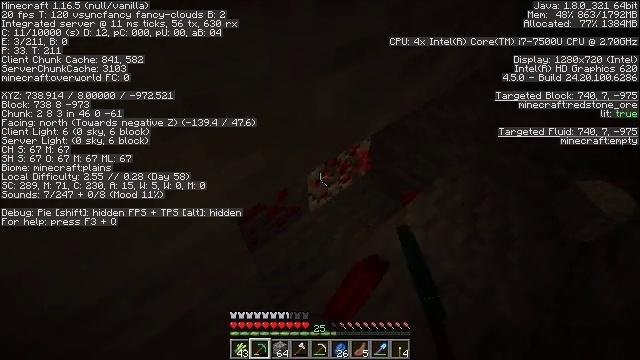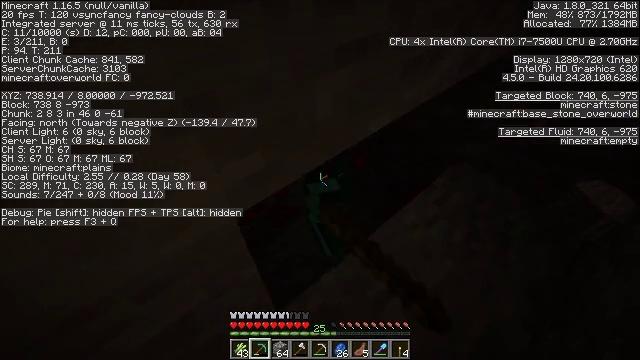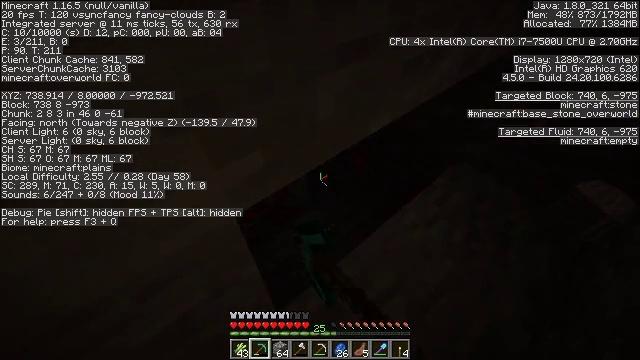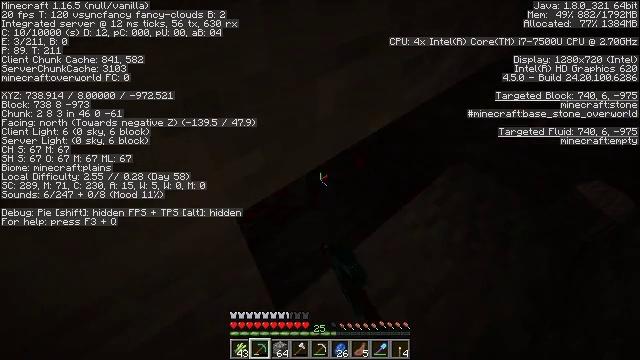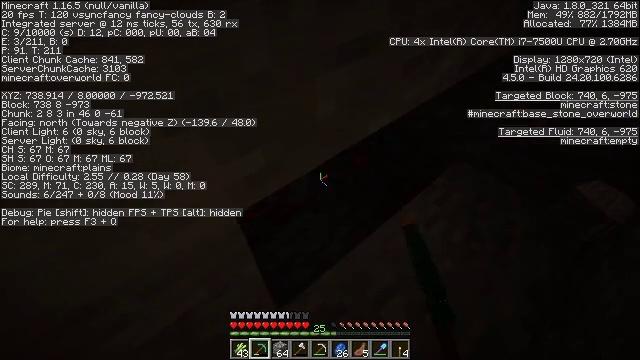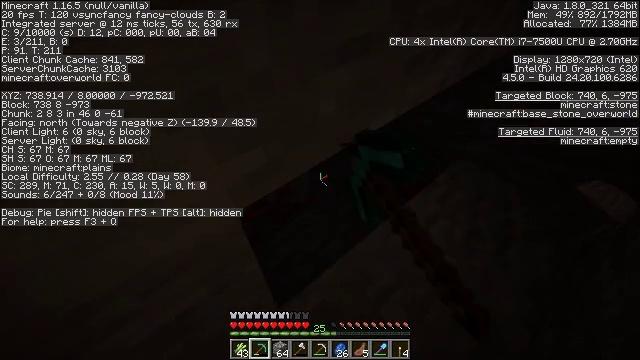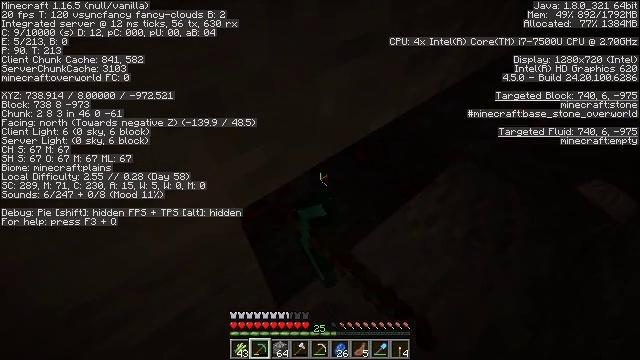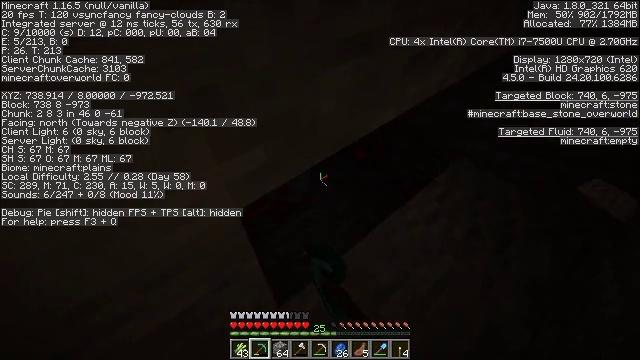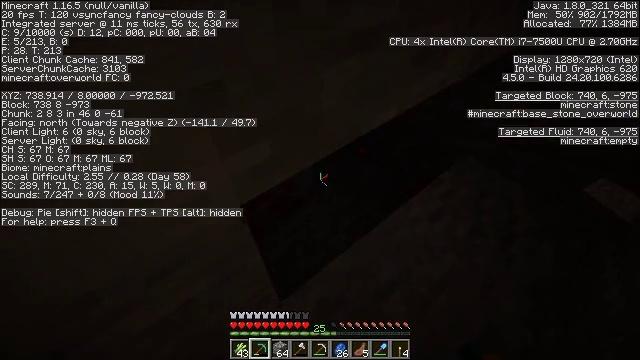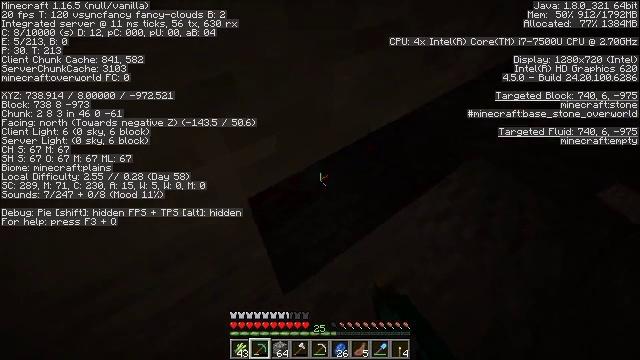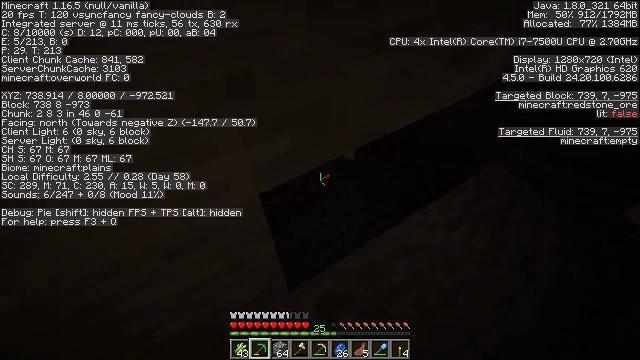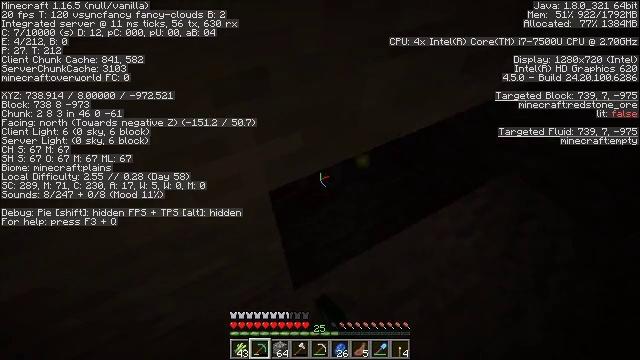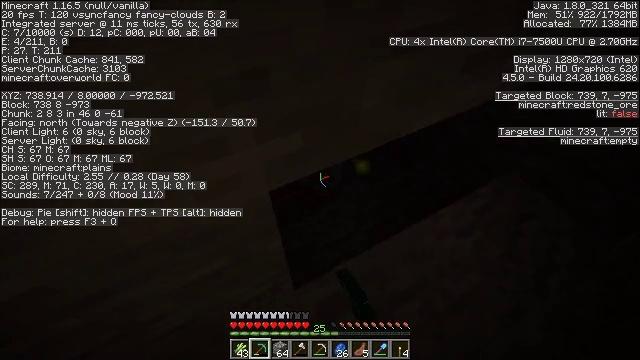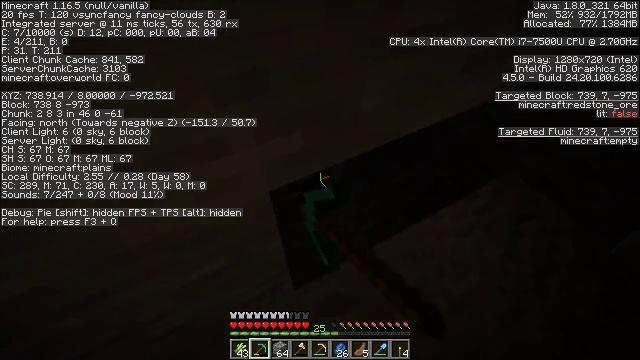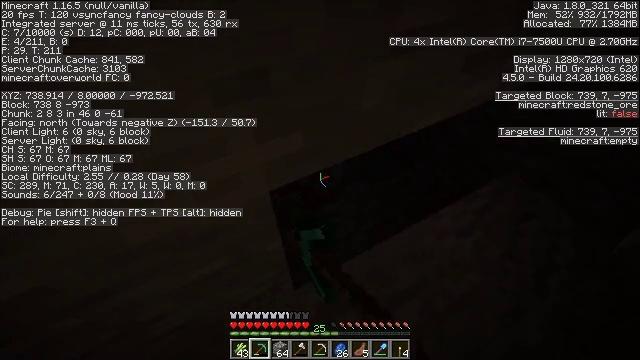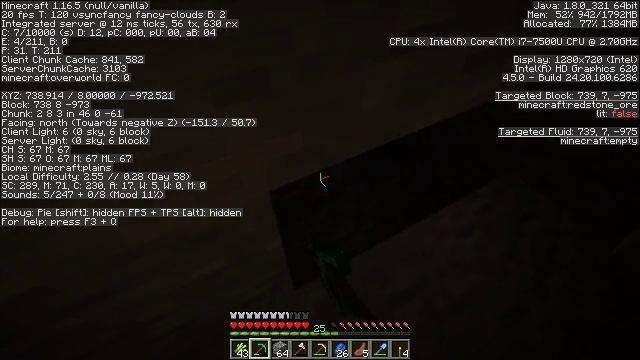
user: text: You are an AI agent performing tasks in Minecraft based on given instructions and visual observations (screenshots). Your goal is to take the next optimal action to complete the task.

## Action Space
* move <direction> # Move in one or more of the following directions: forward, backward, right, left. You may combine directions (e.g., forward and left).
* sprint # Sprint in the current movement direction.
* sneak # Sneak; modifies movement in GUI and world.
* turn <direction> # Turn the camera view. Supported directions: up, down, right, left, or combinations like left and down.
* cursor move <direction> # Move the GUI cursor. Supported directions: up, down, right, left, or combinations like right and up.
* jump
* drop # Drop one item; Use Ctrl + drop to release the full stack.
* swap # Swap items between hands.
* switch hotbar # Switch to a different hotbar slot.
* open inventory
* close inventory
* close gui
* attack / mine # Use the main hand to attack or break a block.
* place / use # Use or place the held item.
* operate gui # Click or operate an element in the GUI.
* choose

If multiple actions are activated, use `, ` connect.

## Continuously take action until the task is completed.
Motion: motion action
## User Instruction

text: Find and mine redstone ore in caves.
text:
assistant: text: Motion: attack / mine
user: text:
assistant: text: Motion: attack / mine
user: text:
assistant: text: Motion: attack / mine
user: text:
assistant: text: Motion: attack / mine
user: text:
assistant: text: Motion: attack / mine
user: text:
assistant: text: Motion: attack / mine
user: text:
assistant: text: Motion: attack / mine
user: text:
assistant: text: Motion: turn left, attack / mine
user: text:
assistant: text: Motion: turn left, attack / mine
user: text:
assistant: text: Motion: turn left, attack / mine
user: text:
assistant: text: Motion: turn left, attack / mine
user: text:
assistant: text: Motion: attack / mine
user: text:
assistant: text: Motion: attack / mine
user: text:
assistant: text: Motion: attack / mine
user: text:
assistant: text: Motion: attack / mine
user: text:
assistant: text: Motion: attack / mine
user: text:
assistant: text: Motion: attack / mine
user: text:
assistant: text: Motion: attack / mine
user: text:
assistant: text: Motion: attack / mine
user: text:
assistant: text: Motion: attack / mine
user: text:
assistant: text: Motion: attack / mine
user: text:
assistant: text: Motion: attack / mine
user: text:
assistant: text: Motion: attack / mine
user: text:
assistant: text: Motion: attack / mine
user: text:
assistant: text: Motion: attack / mine
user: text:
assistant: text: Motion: attack / mine
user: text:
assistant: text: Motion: attack / mine